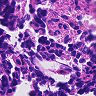
Metastatic tissue present: no